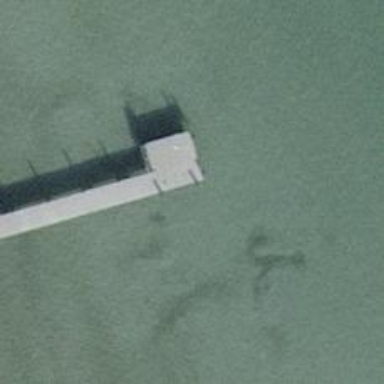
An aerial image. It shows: Man-made pier.